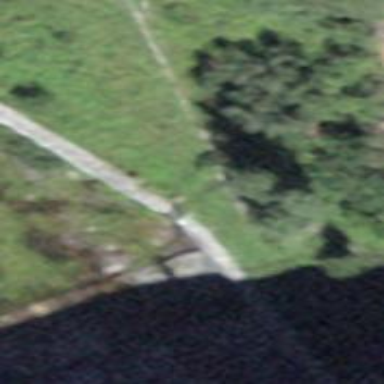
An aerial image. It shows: Retaining wall.